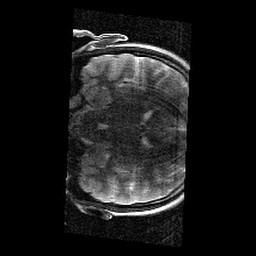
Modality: T2w
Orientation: coronal
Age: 11
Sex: female
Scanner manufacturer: siemens
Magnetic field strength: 3 T
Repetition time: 9.23 s
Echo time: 0.067 s